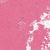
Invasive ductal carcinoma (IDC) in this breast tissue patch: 0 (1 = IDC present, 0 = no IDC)